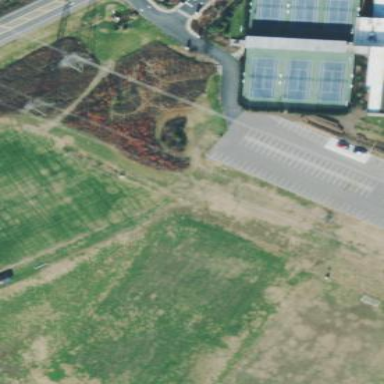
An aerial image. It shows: Recreation ground covered with grass.